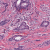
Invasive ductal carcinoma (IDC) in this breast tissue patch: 1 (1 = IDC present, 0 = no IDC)